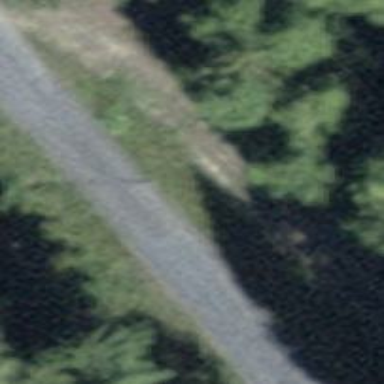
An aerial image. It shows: Unclassified road.